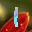
Label: 1